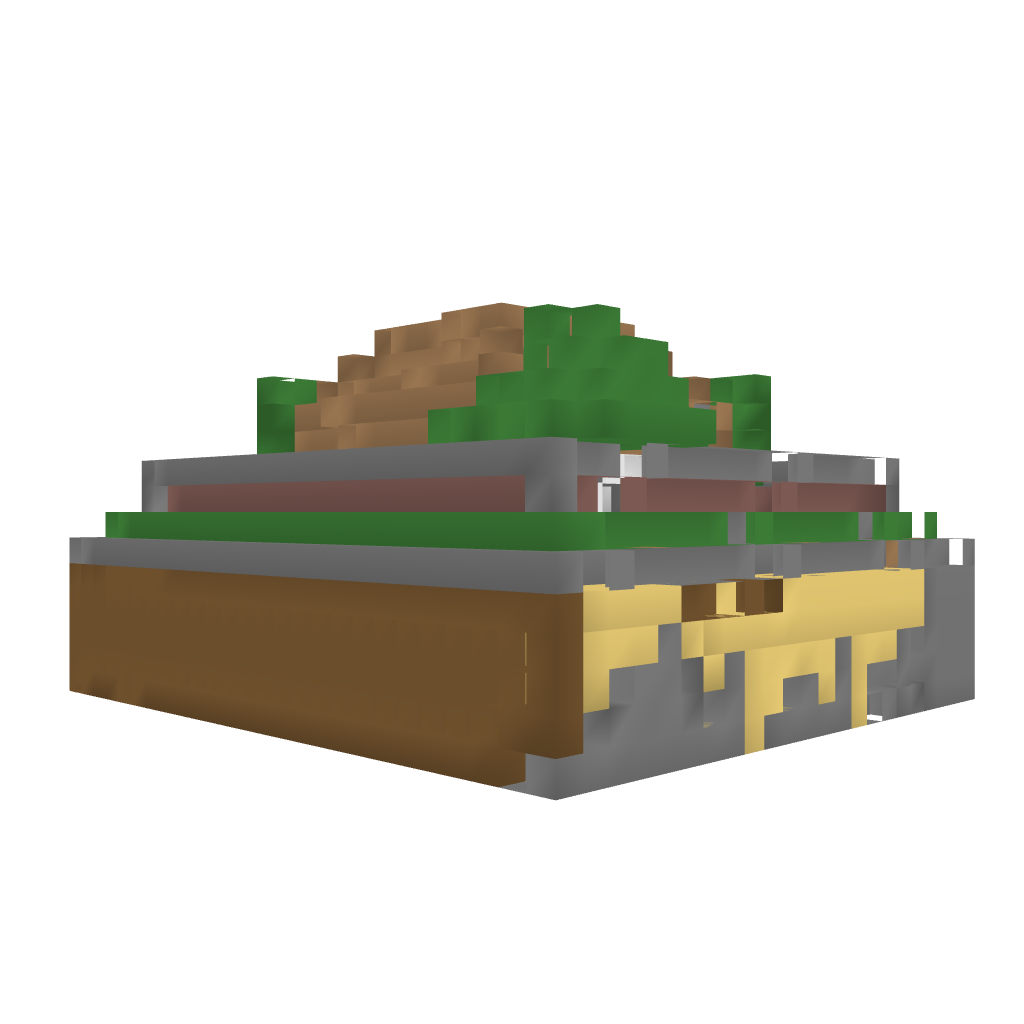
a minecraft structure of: Cosy House With A Garden bad low quality